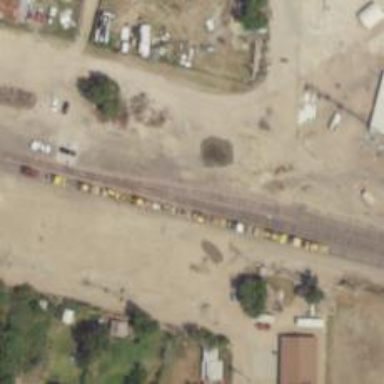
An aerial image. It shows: Railway siding with rails.